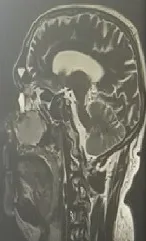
Nasosinusal MRI showing the tissue mass measuring 4 x 2.8 x 3.5cm with ethmoidal sinus fluid retention without intracranial or orbital extension (on sequence:. Sagittal T2.
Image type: radiology (mri)